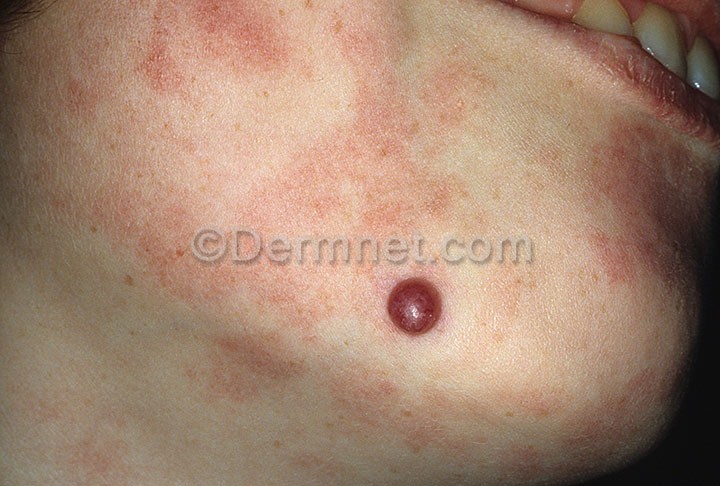
Disease: Vascular Tumors